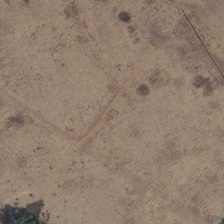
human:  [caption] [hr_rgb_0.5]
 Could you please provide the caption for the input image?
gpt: the bareland seems very barren and there are only a few green plants .

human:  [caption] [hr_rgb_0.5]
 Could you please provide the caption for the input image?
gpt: the bareland seems very barren and there are only a few green plants .

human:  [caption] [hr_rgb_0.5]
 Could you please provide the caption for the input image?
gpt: several small green trees are in a piece of bareland .

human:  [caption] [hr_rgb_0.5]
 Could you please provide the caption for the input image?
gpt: several small green trees are in a piece of bareland .

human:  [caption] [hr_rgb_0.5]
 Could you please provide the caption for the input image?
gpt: several small green trees are in a piece of bareland .